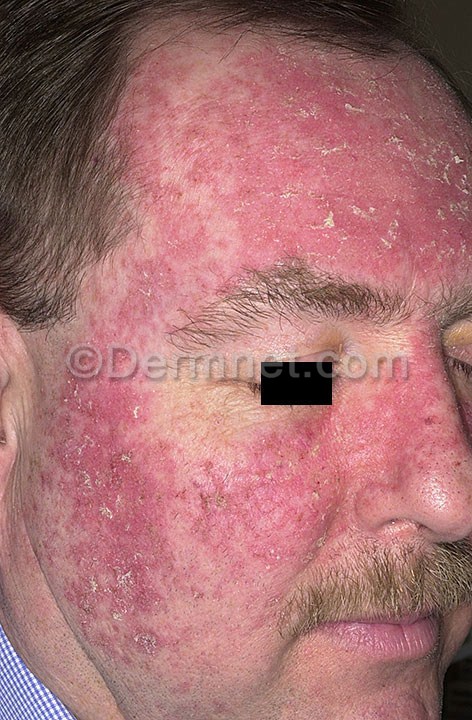
Disease: Actinic Keratosis Basal Cell Carcinoma and other Malignant Lesions